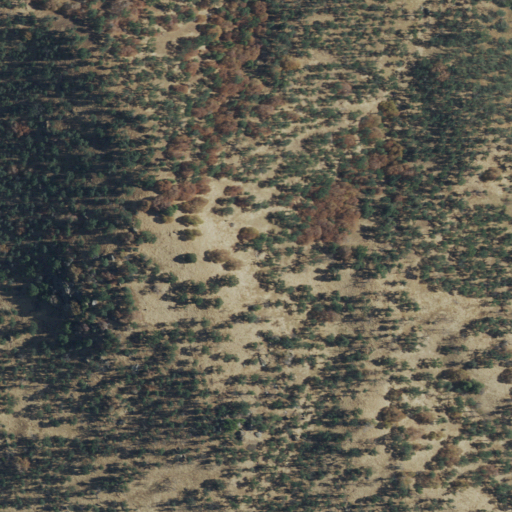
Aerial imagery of mountain in California named Buck Peak containing shrub and grassland